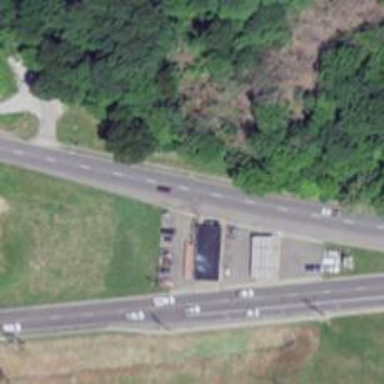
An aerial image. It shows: Asphalt trunk road with sidewalk on the left.